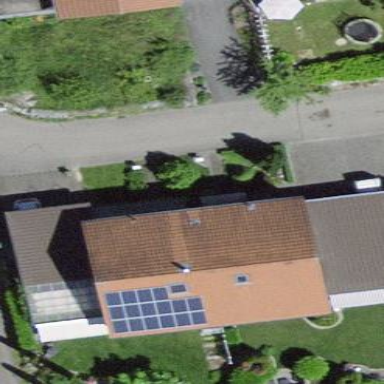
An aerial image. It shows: Semi-detached house.